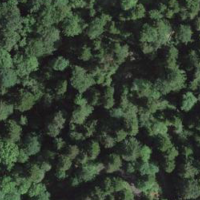
EUNIS habitat code: 41
Species observed at this site:
Melittis melissophyllum